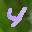
Label: 4